Interaction volume radius: 5 \u00c5
Interaction volume height: 30 \u00c5
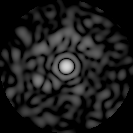
Disorder parameter: 0.8515